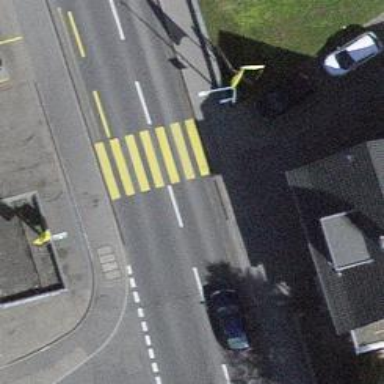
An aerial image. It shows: Zebra crossing on footway.